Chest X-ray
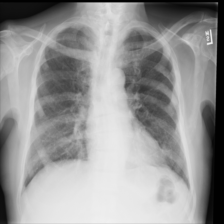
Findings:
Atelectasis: negative
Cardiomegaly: negative
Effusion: negative
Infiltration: negative
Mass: negative
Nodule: negative
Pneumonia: negative
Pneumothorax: negative
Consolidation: negative
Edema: negative
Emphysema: negative
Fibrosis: negative
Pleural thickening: negative
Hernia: negative